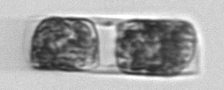
Label: Hemiaulus